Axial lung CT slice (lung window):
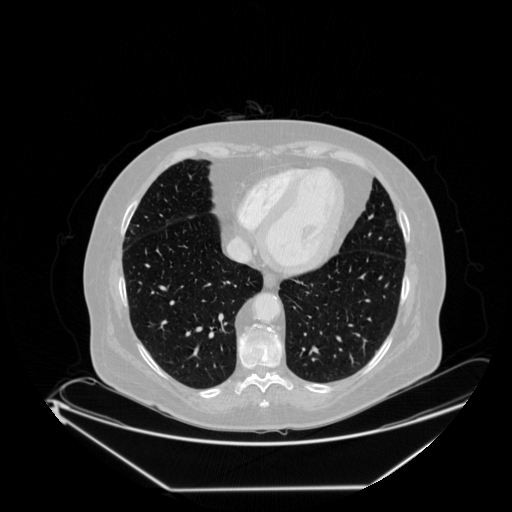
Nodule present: no